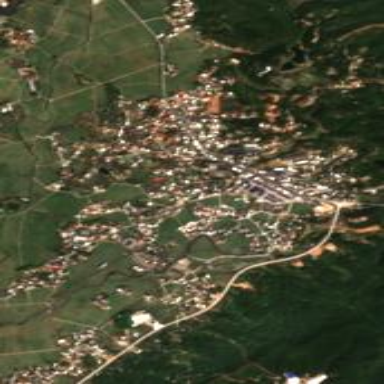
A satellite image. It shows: Ethnic township within town.